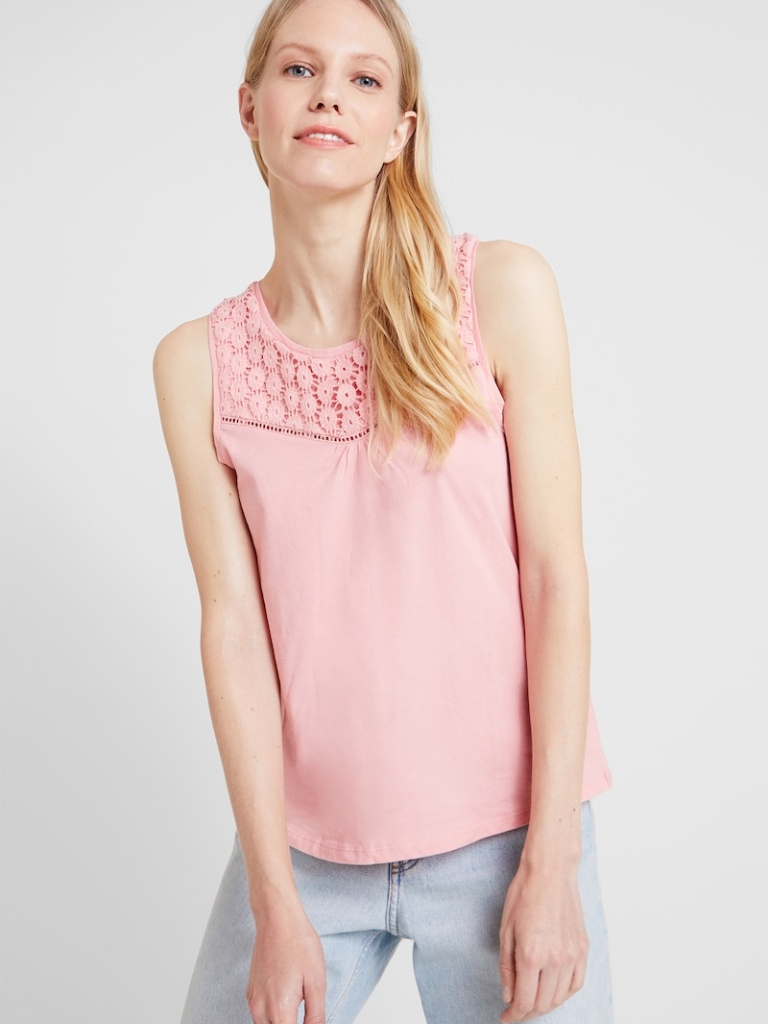
cotton relaxed sleeveless hip length Untucked round tank